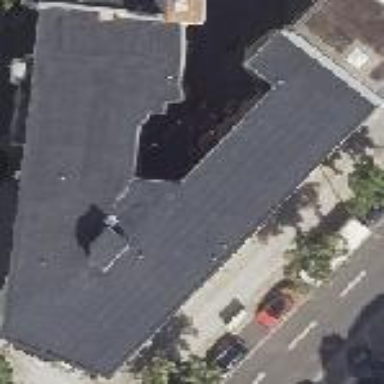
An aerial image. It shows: Residential building with flat roof.